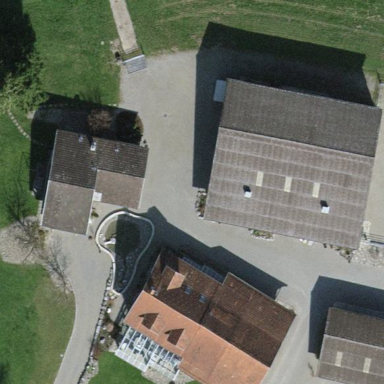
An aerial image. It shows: Farmyard area.